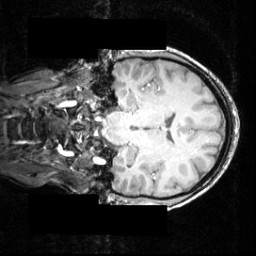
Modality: T1w
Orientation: coronal
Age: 25
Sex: female
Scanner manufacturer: siemens
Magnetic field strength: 3.951 T
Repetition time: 2.5 s
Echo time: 0.00393 s